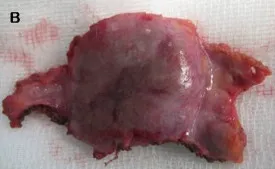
B. Macroscopic examination (6 x 3 x 1.5 cm fragment). A well-demarcated homogeneous, smooth surfaced and highly vascularized tumor (2.8 x 2.5 x 1.5 cm) was found, with clear surgical margins.
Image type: medical_photograph (other_medical_photograph)